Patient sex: F
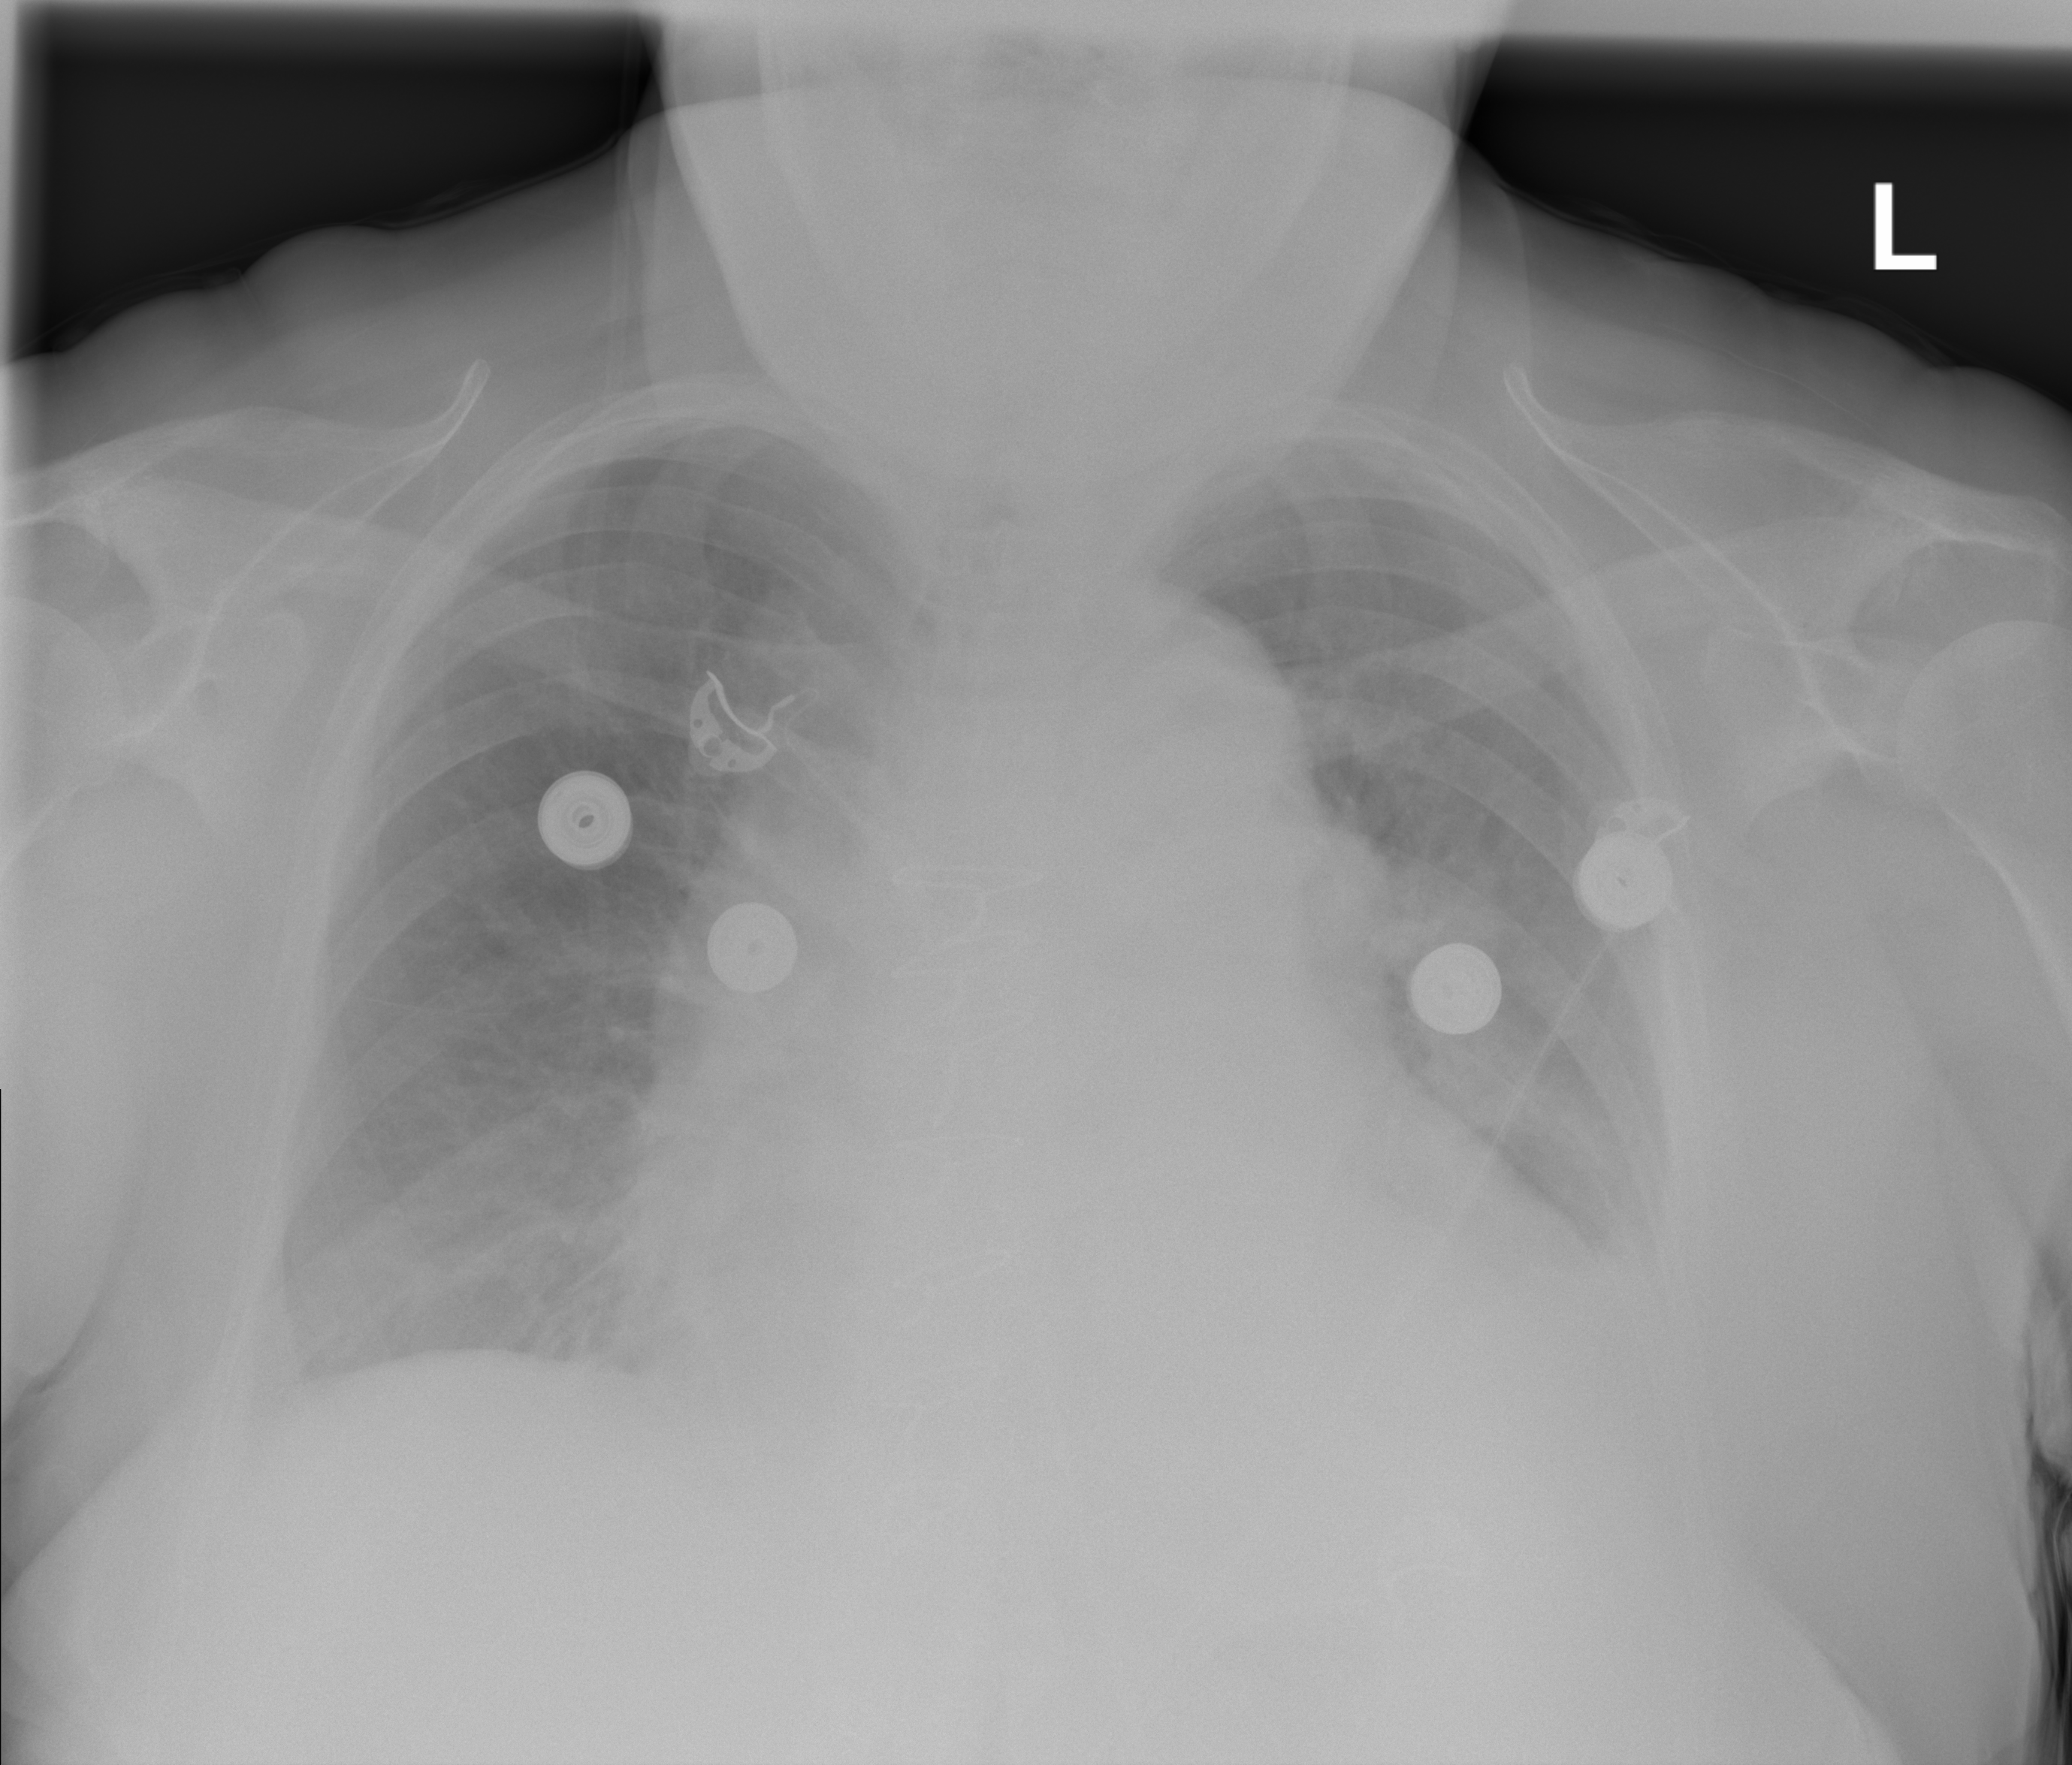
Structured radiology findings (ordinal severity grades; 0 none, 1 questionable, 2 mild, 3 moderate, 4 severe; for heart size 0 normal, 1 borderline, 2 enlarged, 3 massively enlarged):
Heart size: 2
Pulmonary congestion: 2
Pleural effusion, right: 0
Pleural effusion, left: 2
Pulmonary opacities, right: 0
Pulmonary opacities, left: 2
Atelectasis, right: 0
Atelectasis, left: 2